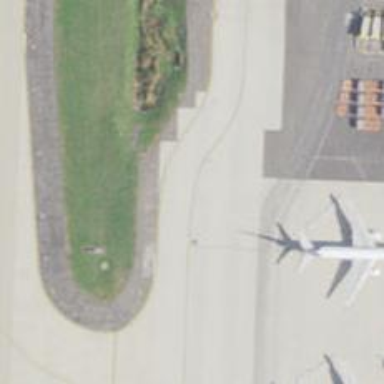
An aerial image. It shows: Image of taxiway at airport.